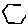
Label: hexagon